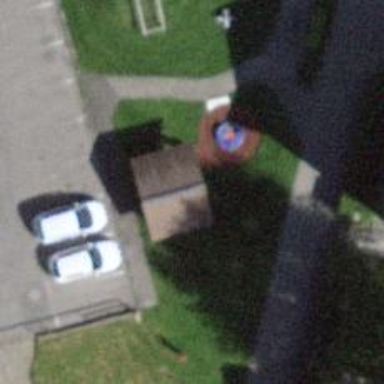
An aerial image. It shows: Shelter.